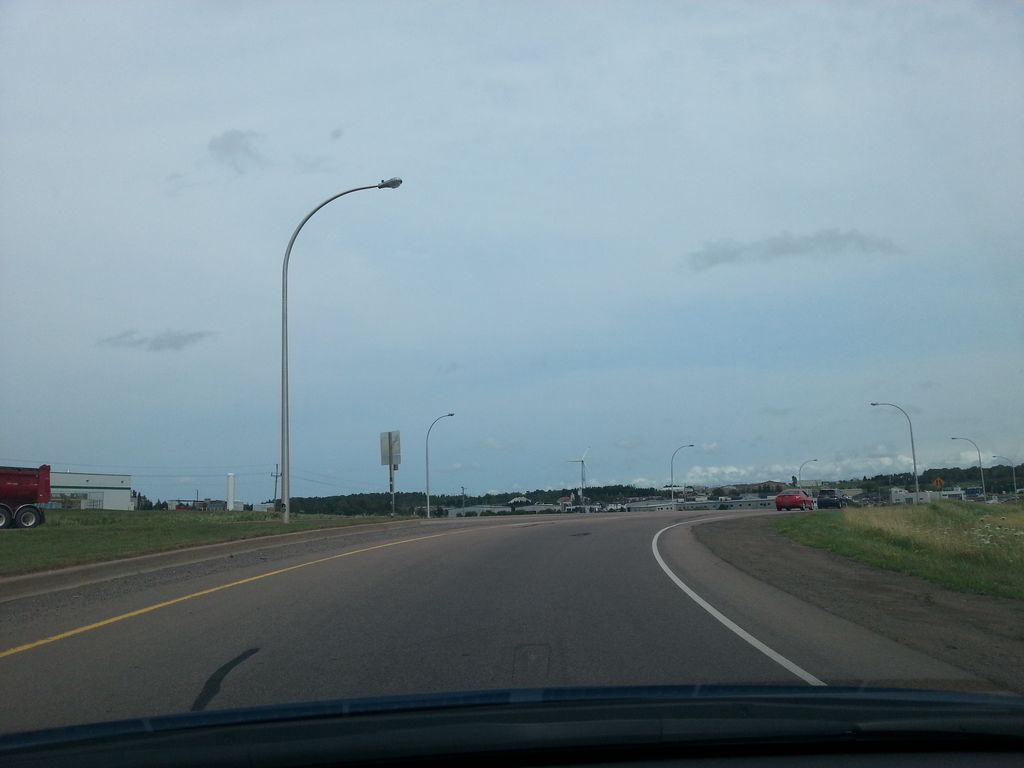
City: charlottetown